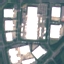
Label: Industrial